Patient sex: F
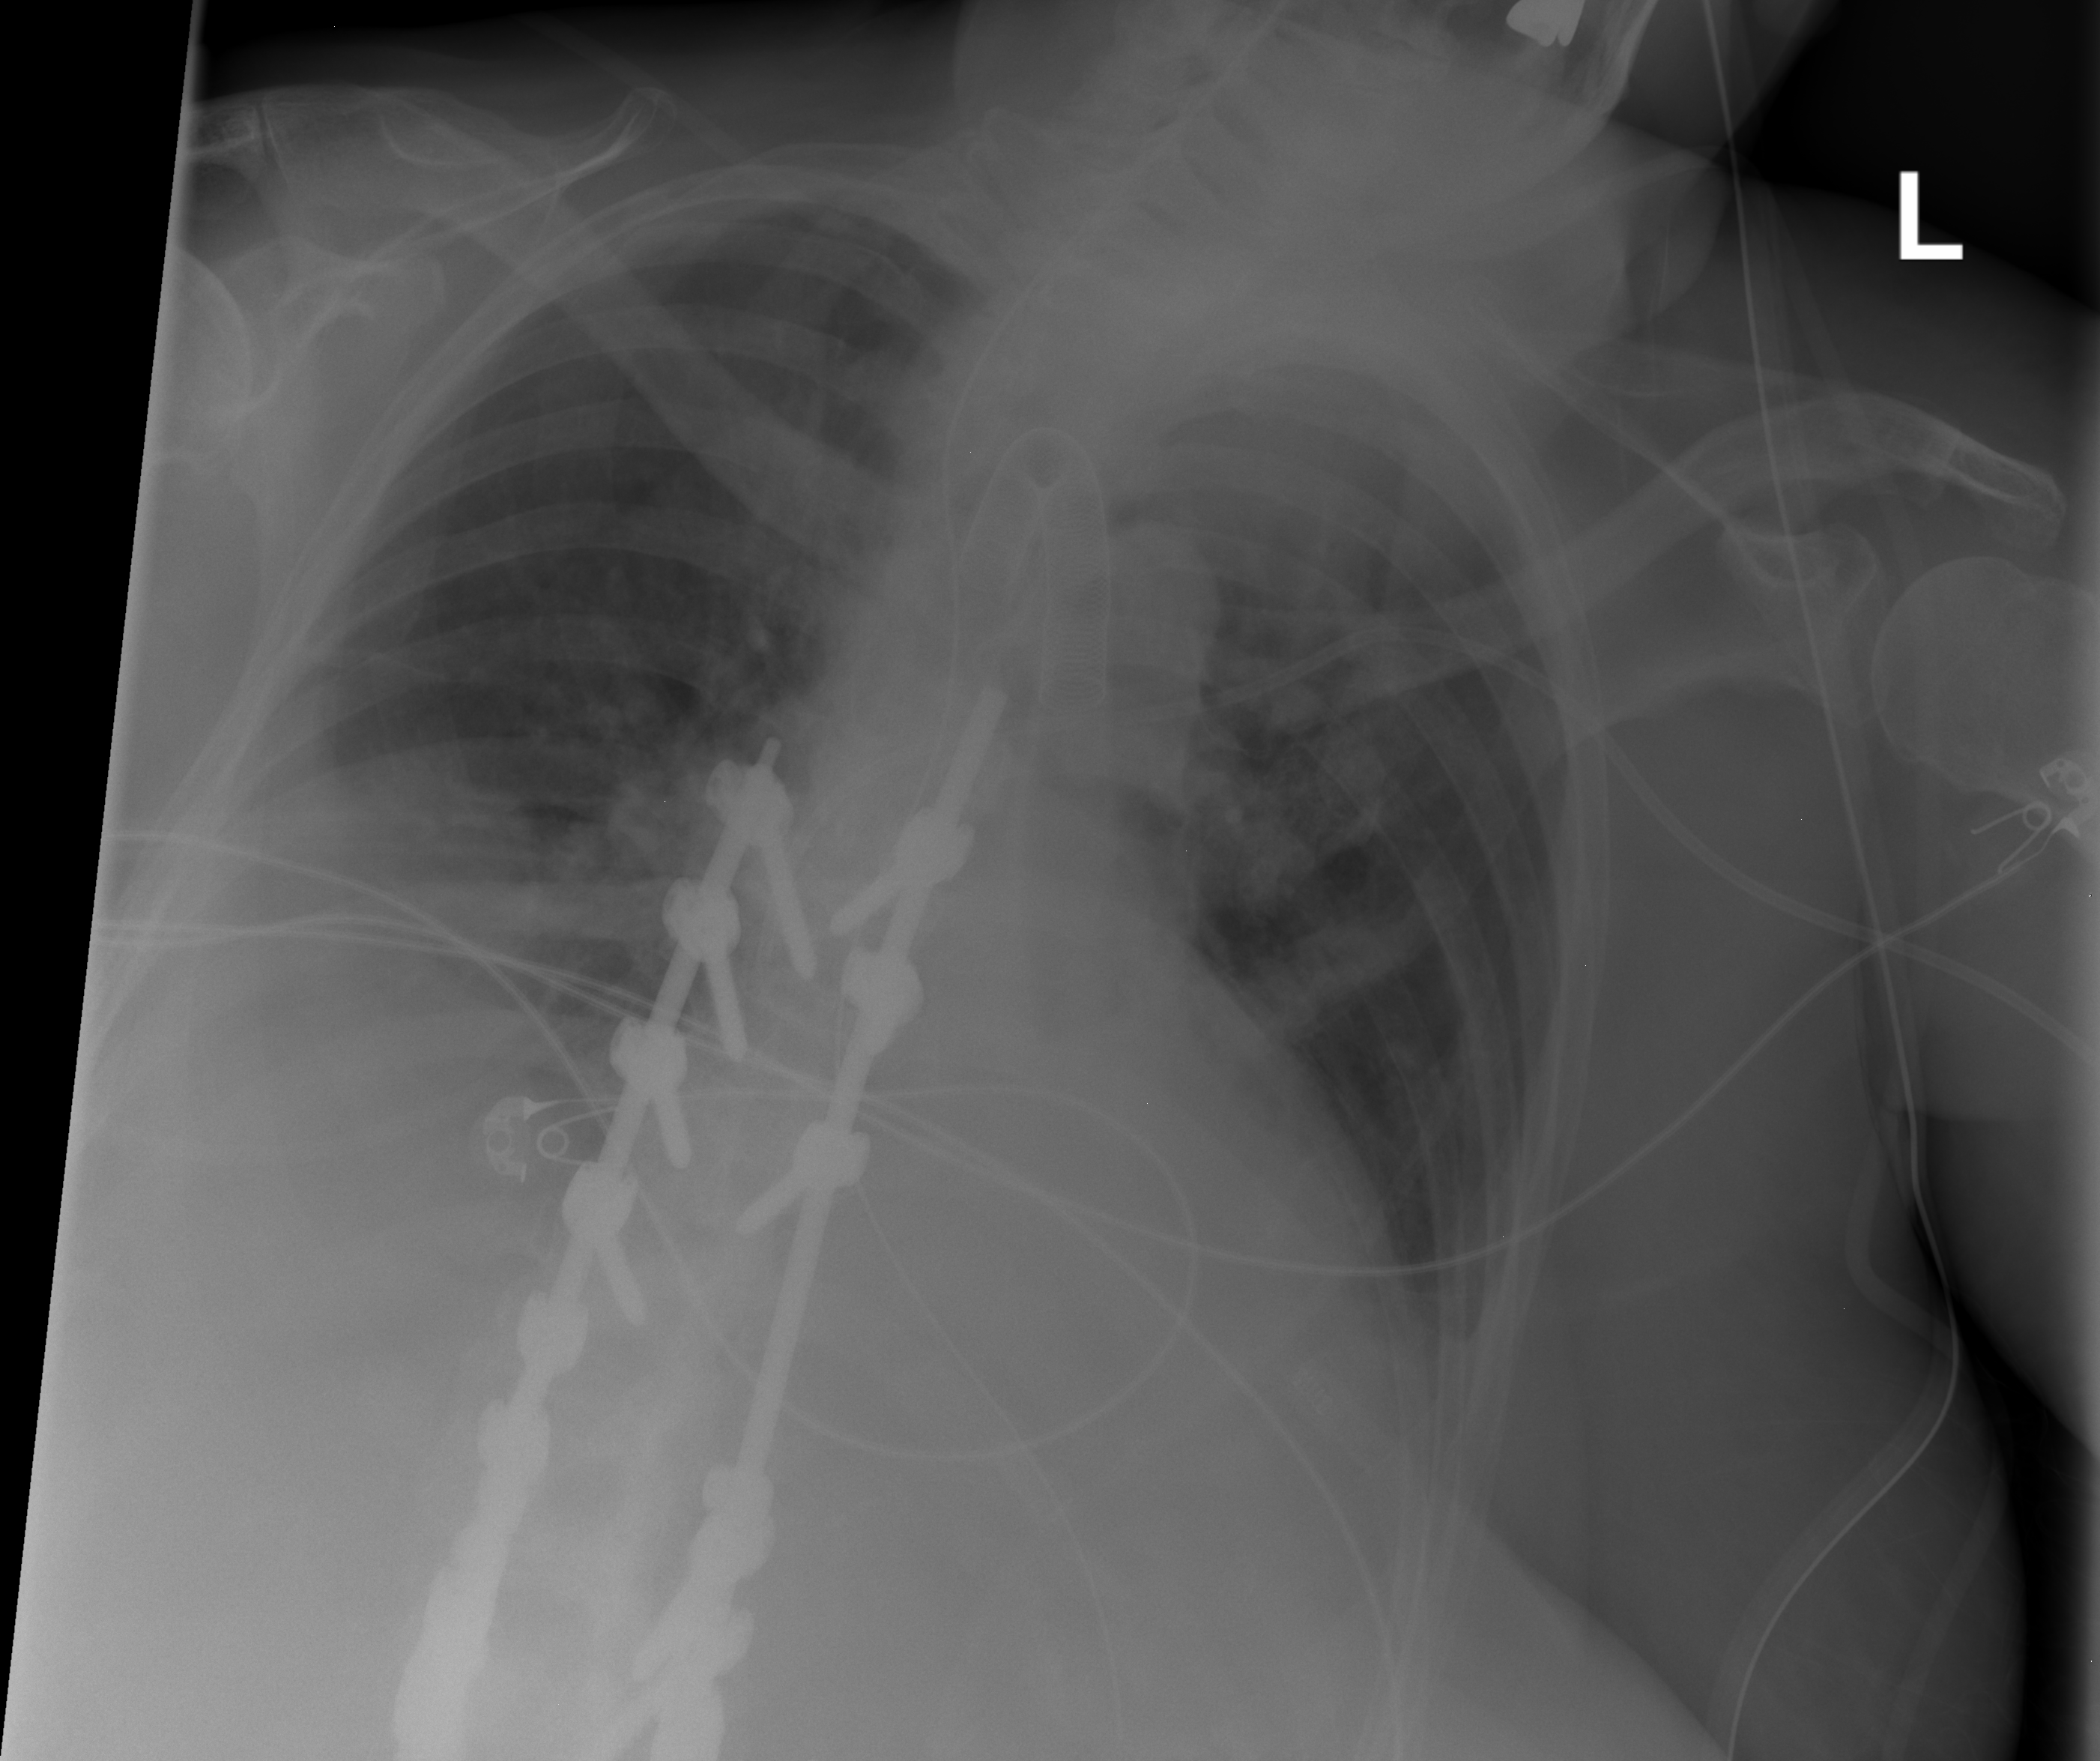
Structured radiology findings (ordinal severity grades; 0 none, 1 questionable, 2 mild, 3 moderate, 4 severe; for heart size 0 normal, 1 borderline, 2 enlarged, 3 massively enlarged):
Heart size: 2
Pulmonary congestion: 0
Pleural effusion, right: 2
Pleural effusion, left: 0
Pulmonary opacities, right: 2
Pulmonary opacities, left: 2
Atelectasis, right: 2
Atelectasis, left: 2